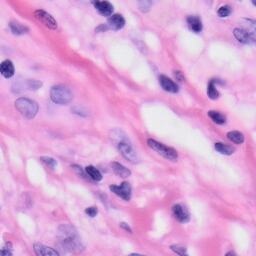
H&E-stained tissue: Skin